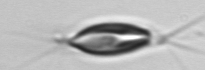
Label: Chrysochromulina